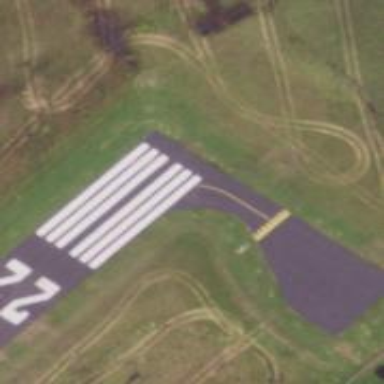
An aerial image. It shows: Runway surface made of asphalt at airport.